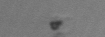
Label: detritus